Field crop: maize
Growth stage: 1
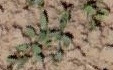
Species: convolvulus